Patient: sex F, age 34
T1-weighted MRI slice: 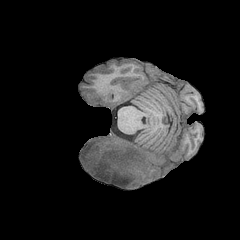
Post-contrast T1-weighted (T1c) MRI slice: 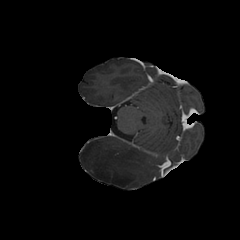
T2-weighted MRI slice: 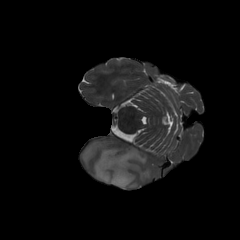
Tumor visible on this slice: yes
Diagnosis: Astrocytoma, IDH-mutant
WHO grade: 3